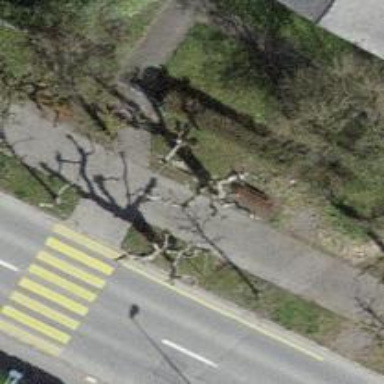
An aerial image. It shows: Brown bench.